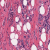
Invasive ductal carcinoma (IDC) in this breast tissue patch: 0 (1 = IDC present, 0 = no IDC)